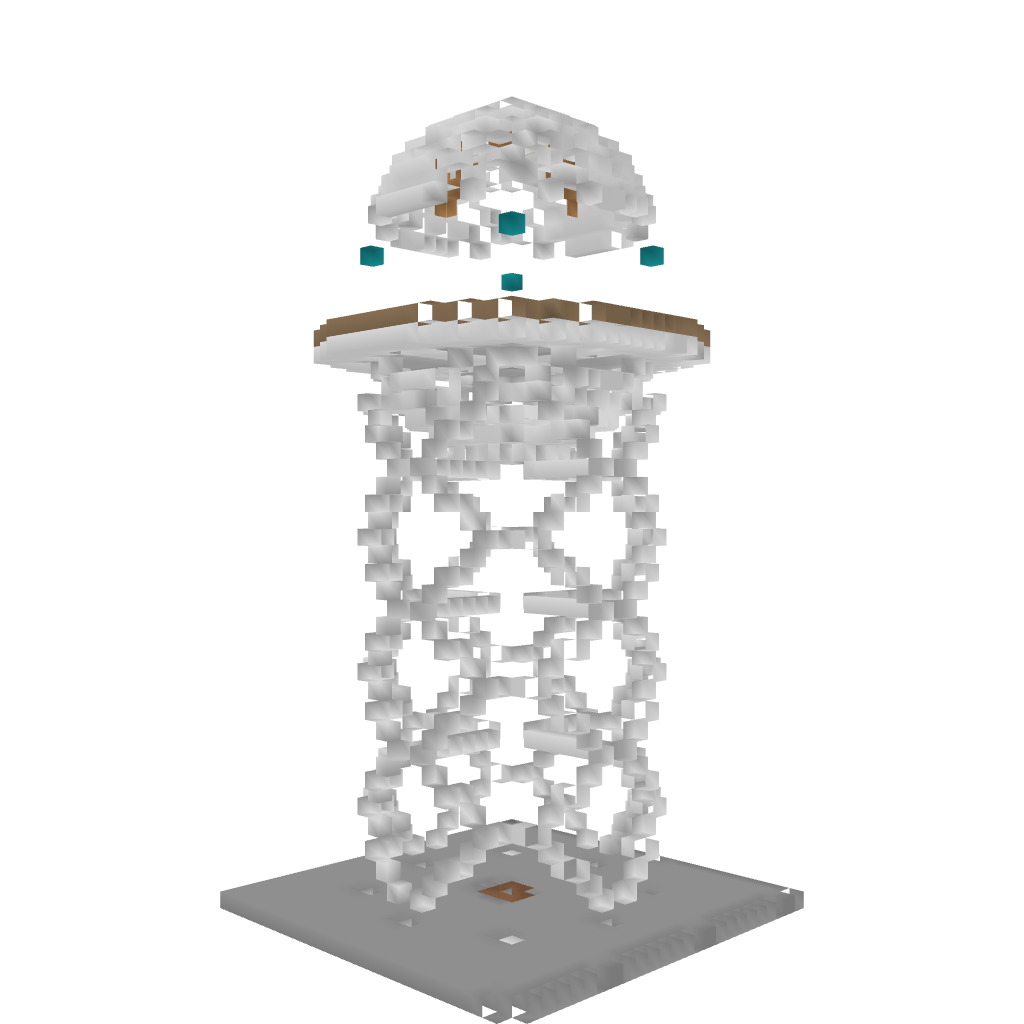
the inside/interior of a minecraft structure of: Modern water tower